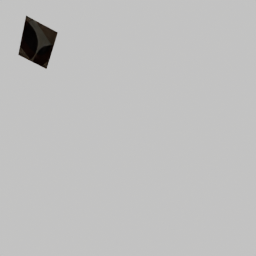
Label: decoration